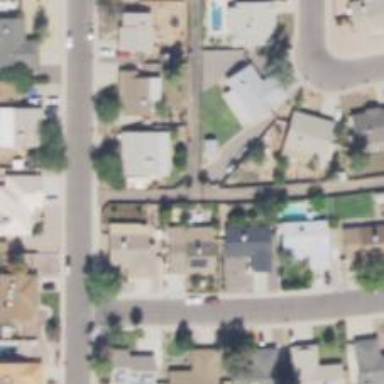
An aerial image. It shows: Alley classified as service road.